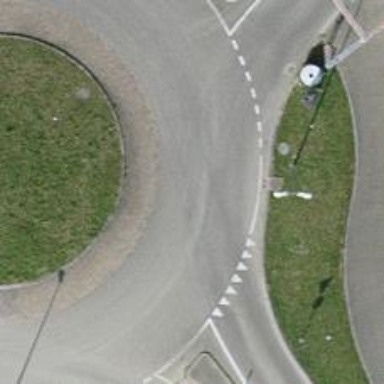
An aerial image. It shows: Tertiary road with sidewalk.